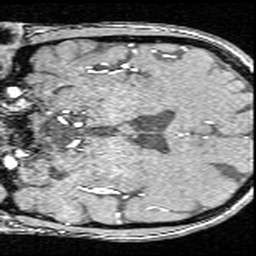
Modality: angio
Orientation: coronal
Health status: ill
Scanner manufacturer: siemens
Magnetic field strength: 3 T
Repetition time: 0.022 s
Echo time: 0.00395 s